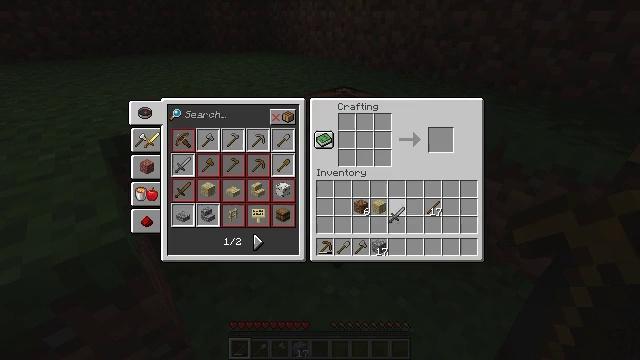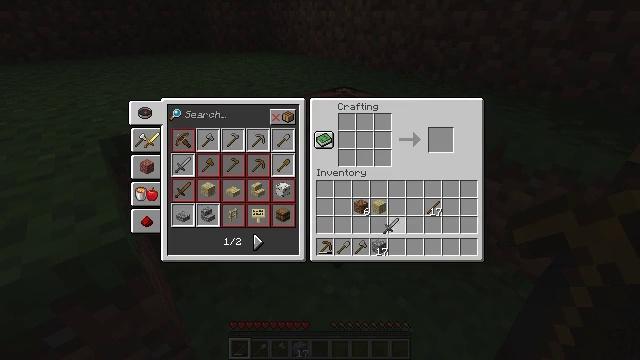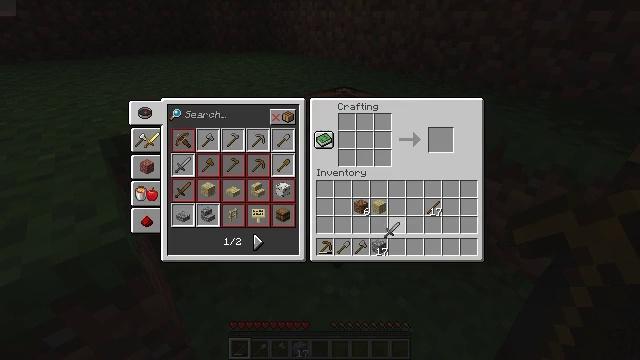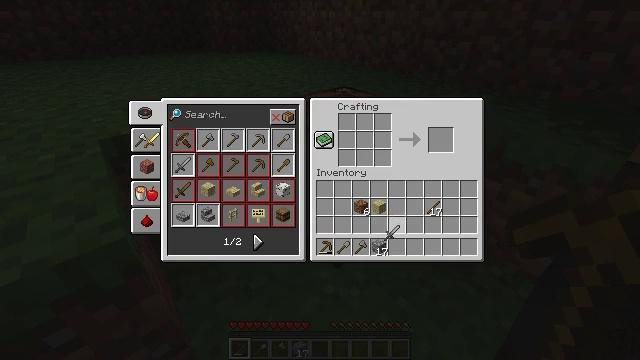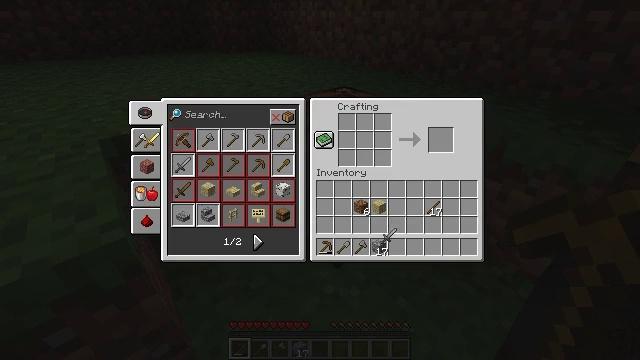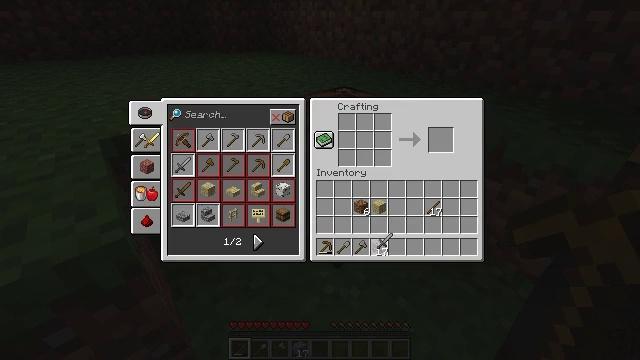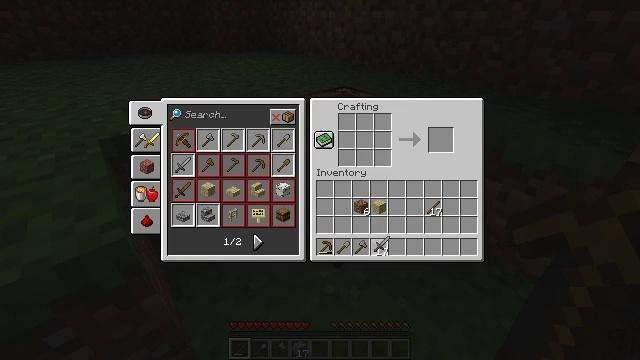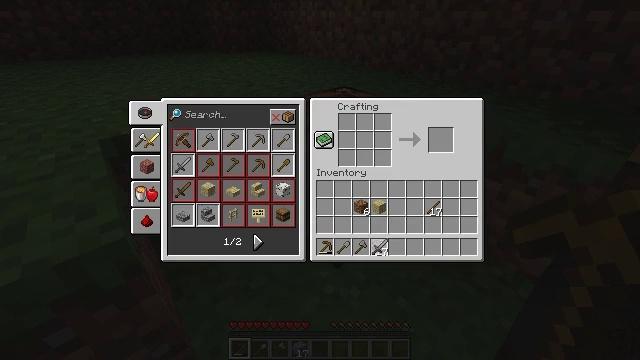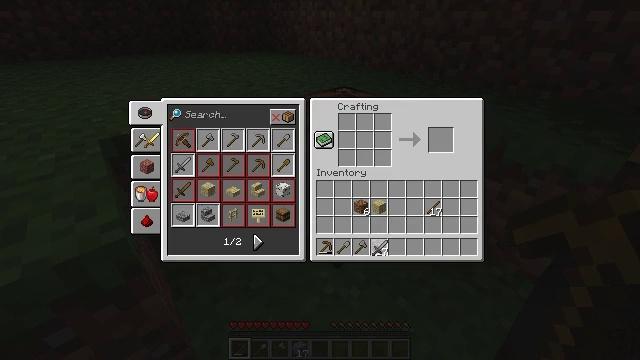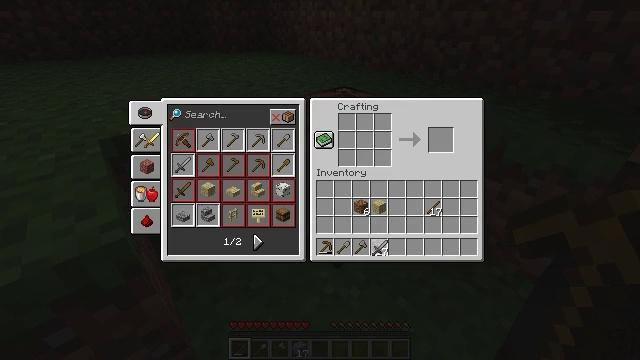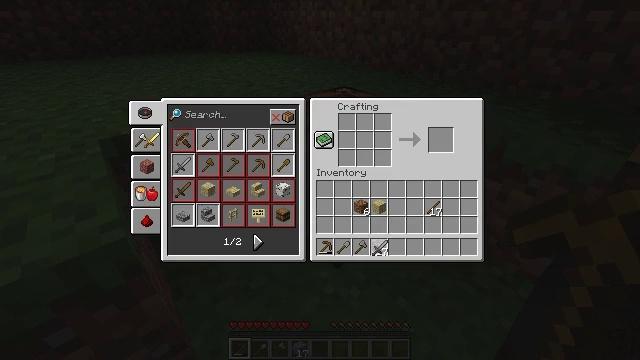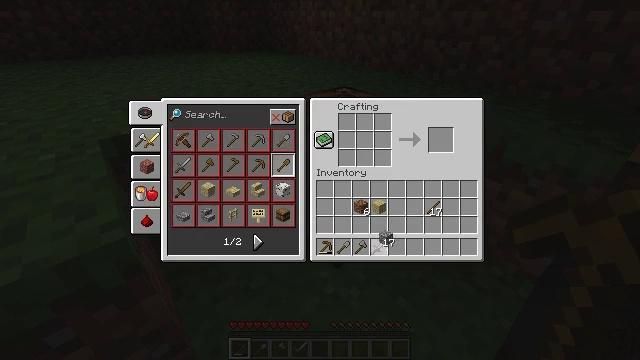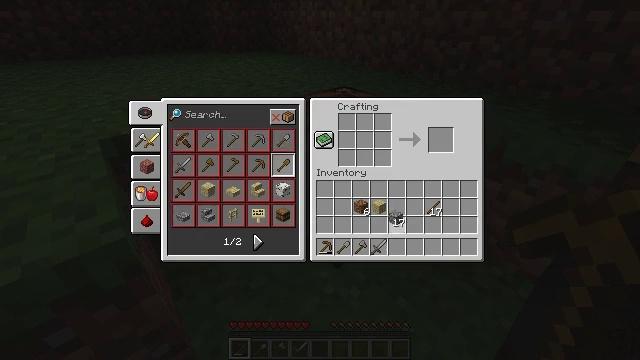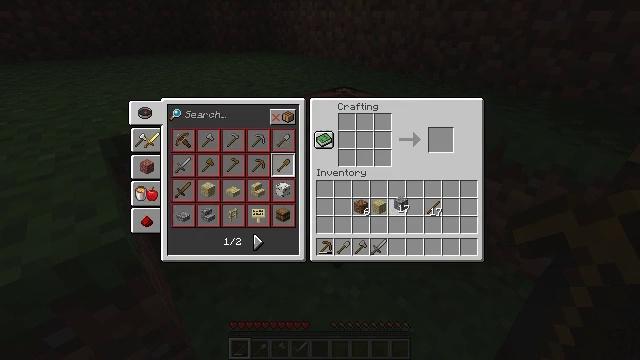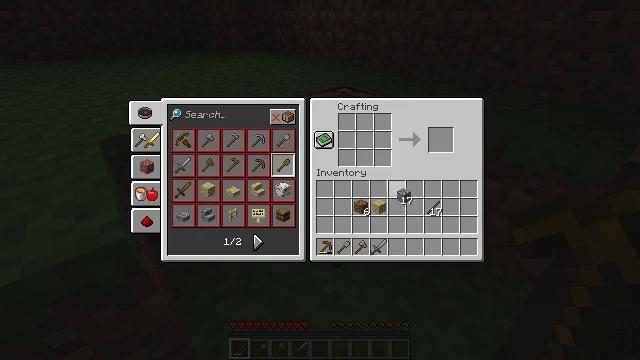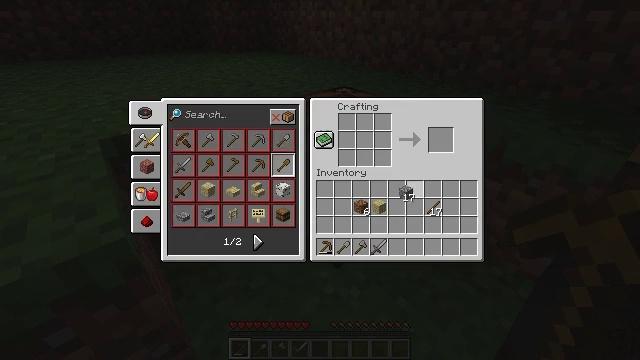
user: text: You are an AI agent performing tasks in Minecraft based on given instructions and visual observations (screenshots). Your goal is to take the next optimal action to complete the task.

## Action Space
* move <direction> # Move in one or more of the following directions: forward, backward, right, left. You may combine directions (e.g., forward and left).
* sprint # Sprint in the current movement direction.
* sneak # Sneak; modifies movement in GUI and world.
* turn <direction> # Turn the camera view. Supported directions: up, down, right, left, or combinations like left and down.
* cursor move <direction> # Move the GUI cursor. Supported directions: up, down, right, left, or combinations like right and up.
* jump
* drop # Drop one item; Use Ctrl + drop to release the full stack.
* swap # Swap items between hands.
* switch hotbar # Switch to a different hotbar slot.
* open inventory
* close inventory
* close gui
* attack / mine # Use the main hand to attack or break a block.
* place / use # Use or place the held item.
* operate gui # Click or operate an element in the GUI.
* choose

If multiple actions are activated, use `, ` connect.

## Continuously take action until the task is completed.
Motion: motion action
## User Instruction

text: Open the crafting table to craft a stone pickaxe.
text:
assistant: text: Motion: cursor move down, open gui
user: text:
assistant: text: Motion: no_op
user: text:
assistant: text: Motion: no_op
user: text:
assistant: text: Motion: no_op
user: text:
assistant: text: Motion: no_op
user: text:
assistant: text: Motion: no_op
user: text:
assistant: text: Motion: no_op
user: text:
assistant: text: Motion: operate gui
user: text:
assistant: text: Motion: operate gui
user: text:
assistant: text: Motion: operate gui
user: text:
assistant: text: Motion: cursor move up
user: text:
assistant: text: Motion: cursor move right and up
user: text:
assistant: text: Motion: cursor move up
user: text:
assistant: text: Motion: cursor move up
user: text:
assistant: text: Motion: no_op
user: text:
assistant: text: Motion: no_op
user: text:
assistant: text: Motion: operate gui
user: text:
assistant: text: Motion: operate gui
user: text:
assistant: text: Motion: no_op
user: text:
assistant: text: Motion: cursor move left
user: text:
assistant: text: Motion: cursor move left and up
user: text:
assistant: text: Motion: cursor move left and up
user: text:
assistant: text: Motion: cursor move left and up
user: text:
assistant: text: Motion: cursor move left
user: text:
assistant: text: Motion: cursor move left
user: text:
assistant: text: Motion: no_op
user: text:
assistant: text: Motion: no_op
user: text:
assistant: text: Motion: no_op
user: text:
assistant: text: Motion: no_op
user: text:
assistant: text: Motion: cursor move left